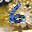
Label: 6